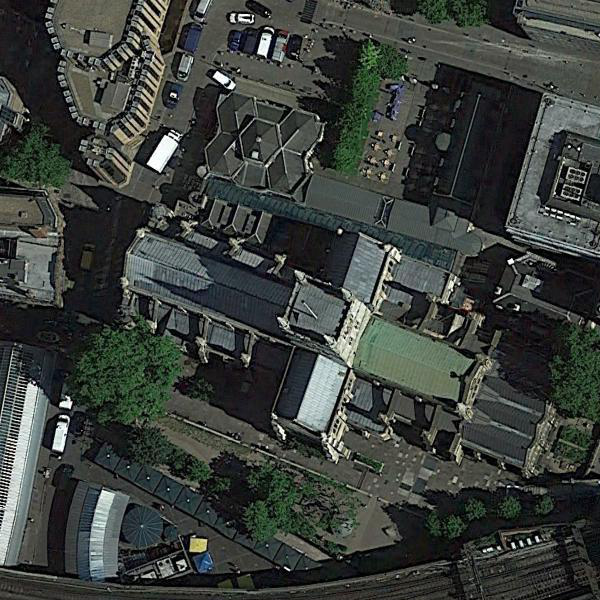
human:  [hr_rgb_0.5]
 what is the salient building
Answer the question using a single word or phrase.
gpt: church